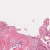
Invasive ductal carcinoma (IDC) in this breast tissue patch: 1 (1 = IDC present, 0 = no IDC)